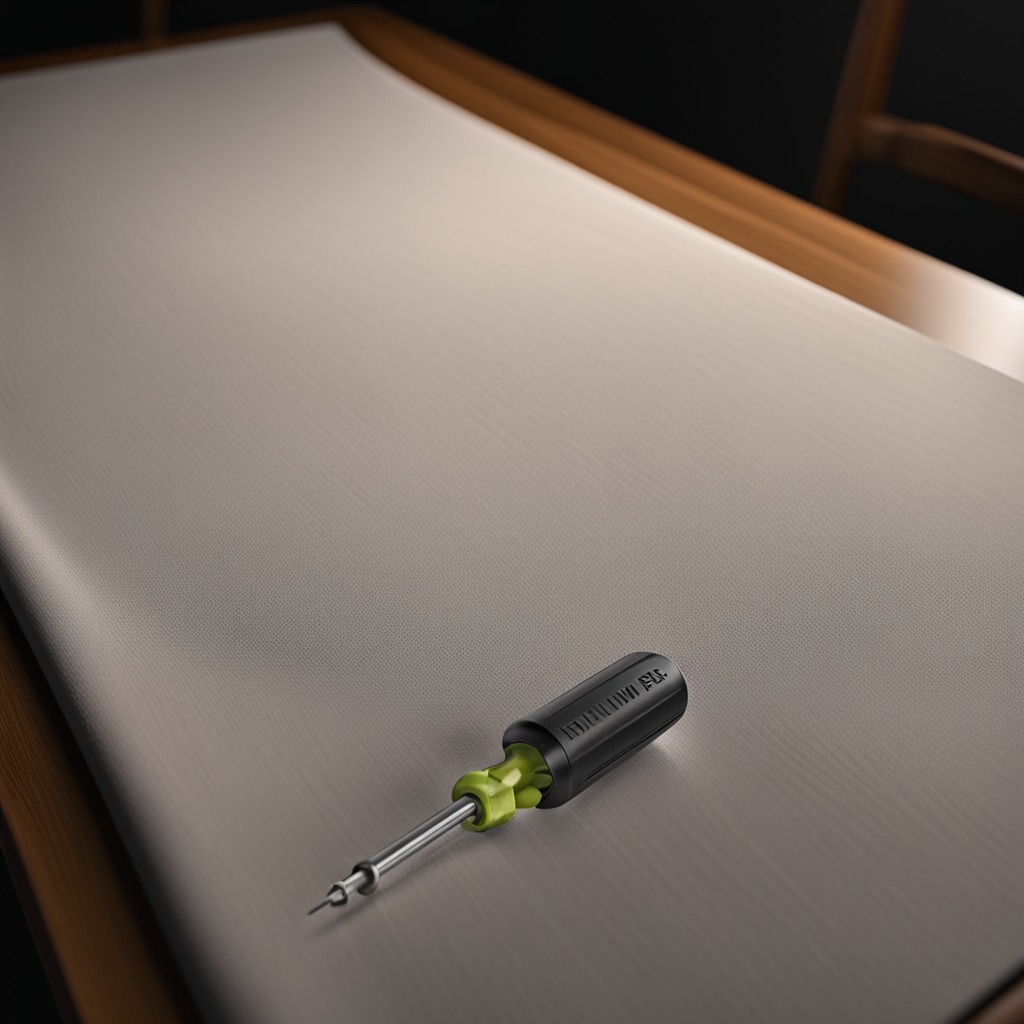
A screwdriver lies on a wooden table.